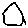
Label: house